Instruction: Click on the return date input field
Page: home
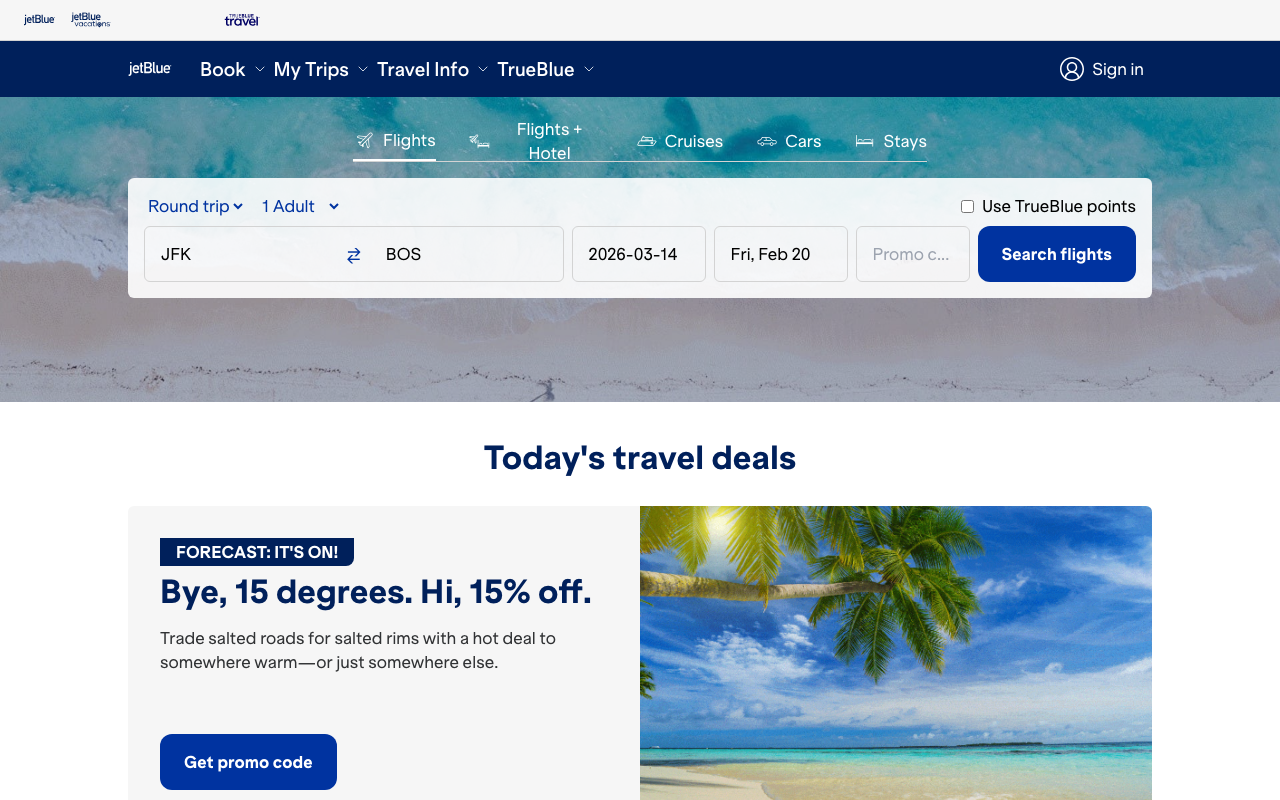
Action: click